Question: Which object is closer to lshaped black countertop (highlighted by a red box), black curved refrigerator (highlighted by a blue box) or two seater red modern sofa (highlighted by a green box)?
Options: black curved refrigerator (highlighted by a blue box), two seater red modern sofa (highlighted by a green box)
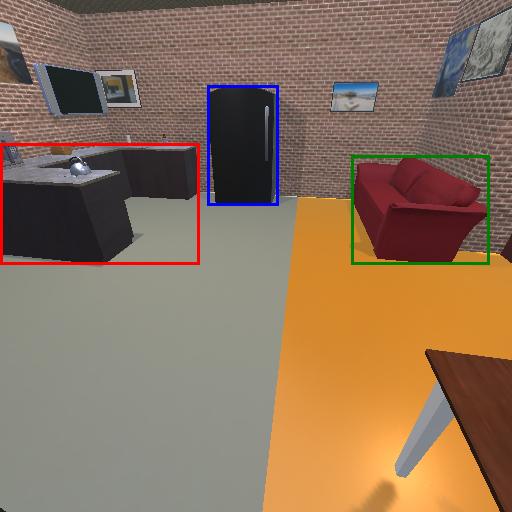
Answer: black curved refrigerator (highlighted by a blue box)